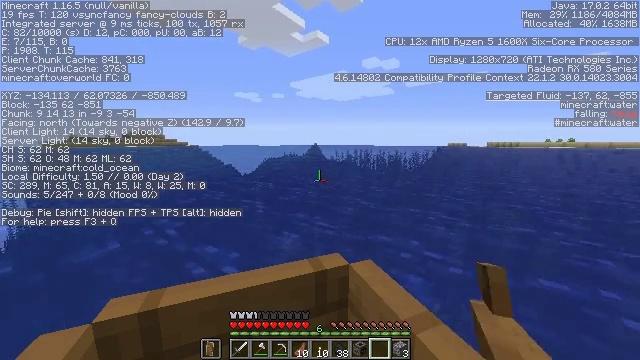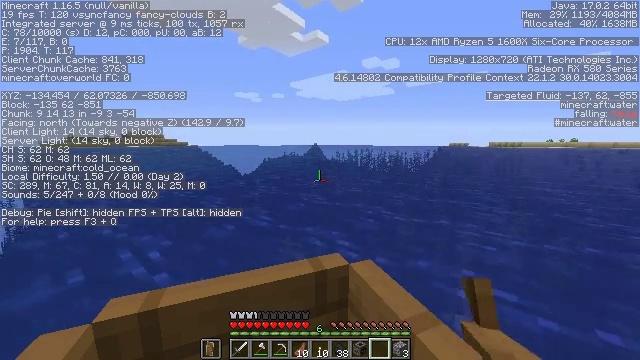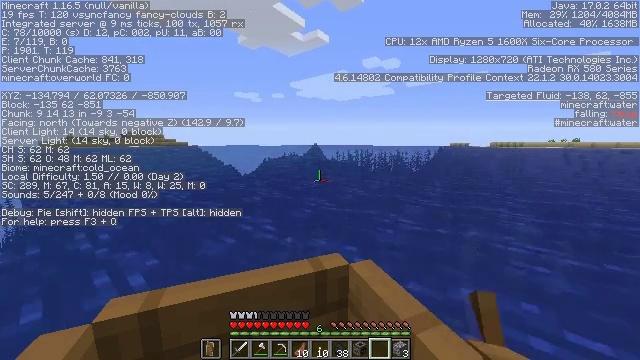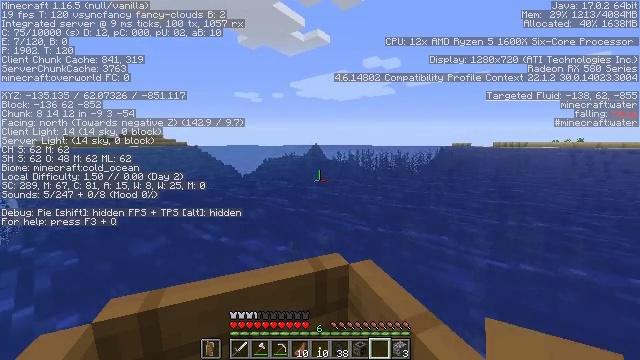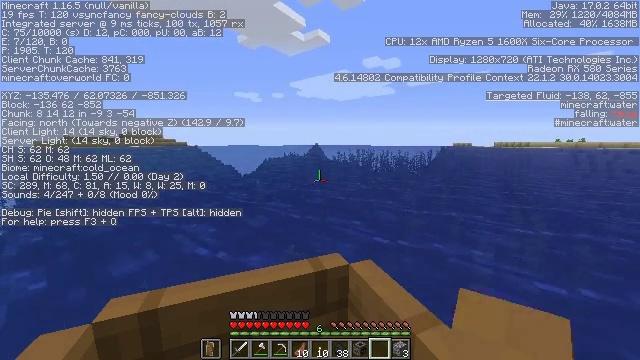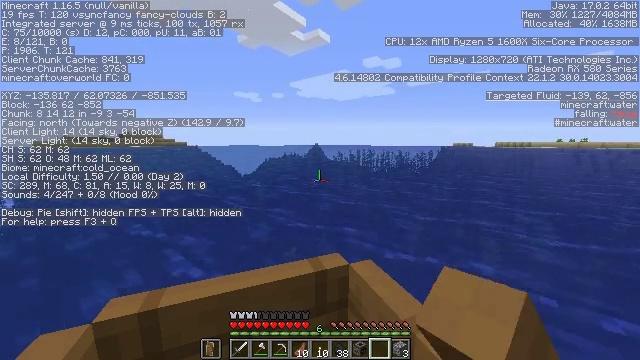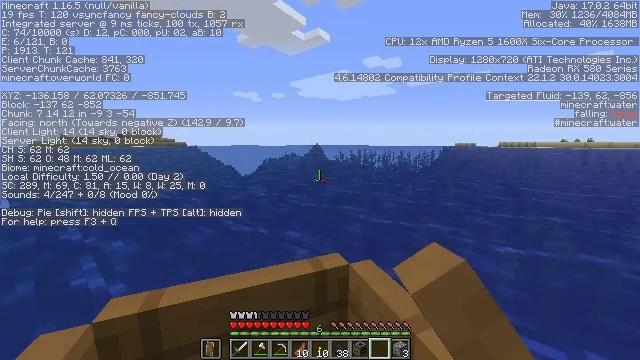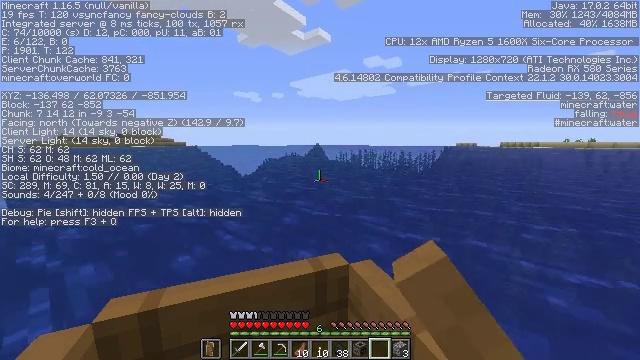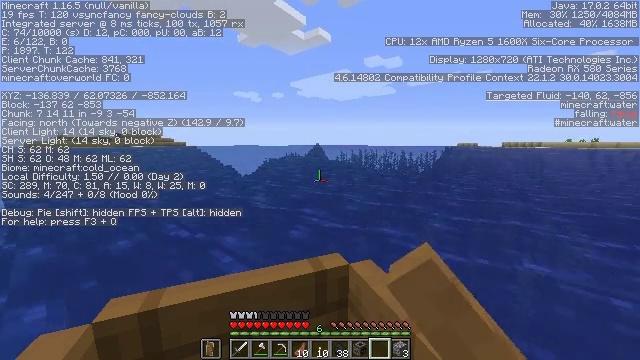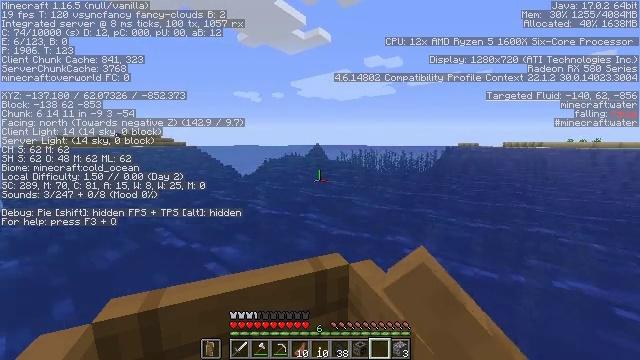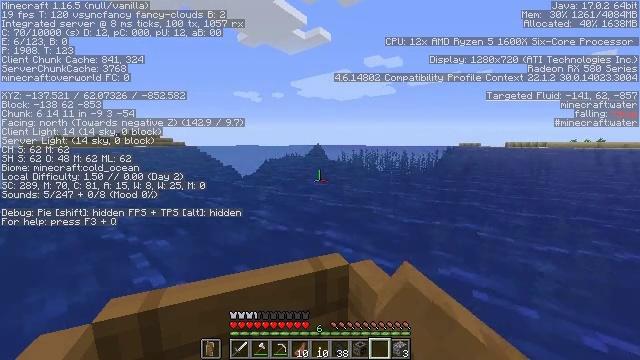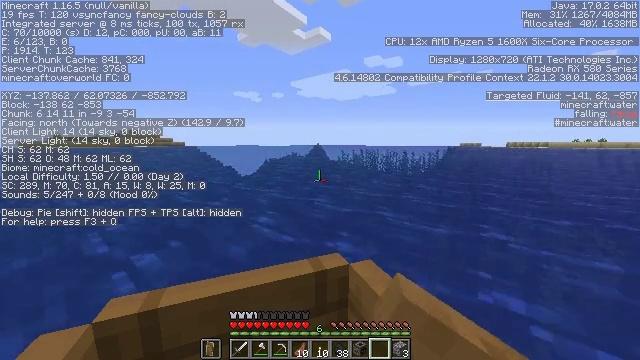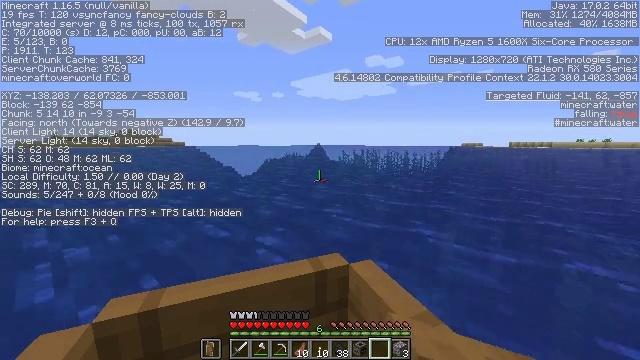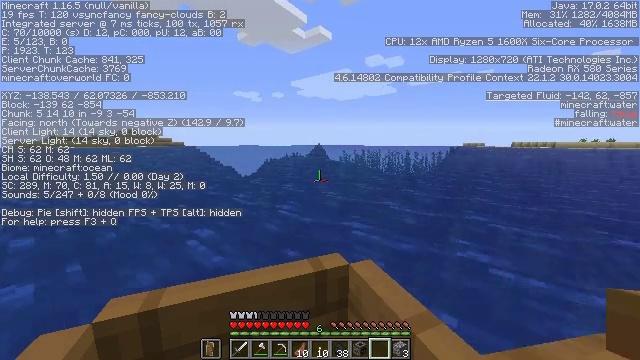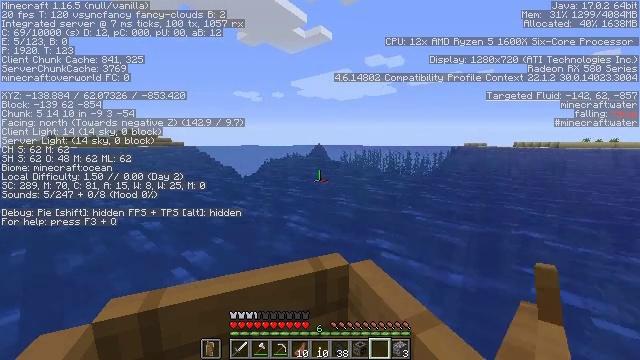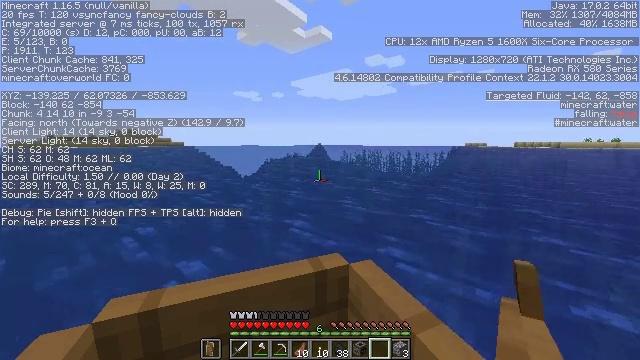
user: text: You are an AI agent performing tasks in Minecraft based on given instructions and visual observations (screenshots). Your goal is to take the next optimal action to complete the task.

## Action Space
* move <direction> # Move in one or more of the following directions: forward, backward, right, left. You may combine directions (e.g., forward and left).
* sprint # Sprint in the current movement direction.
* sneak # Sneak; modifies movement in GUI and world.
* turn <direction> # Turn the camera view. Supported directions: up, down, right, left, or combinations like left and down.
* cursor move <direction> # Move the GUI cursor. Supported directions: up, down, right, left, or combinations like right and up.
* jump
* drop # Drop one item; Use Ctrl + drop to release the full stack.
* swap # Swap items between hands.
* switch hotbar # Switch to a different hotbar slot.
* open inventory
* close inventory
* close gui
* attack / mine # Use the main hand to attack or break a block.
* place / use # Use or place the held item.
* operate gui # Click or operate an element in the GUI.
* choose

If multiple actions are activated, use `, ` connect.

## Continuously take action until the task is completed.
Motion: motion action
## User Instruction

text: Harvest sugar cane from the plant.
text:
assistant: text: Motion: move forward
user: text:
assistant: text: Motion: move forward
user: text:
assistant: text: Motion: move forward
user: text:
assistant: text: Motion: move forward
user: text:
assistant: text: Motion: move forward
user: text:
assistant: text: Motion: move forward
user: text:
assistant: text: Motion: move forward
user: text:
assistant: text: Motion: move forward
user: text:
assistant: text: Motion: move forward
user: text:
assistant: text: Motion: move forward
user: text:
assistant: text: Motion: move forward
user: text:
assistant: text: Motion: move forward
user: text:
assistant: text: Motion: move forward
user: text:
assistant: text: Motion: move forward
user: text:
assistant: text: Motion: move forward
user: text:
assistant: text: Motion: move forward
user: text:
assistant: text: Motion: move forward
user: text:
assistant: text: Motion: move forward
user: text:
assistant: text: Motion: move forward and move right
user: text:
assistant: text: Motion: move forward and move right
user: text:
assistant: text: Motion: move forward
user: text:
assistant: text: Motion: move forward
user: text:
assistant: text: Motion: move forward
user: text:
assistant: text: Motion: move forward
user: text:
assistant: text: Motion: move forward
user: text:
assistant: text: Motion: move forward
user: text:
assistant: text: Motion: move forward
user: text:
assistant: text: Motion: move forward
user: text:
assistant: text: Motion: move forward
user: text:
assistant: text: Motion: move forward